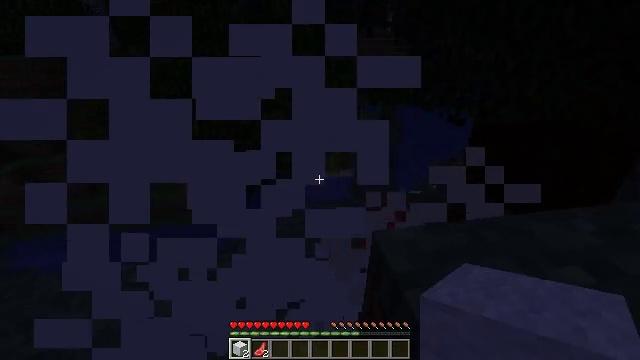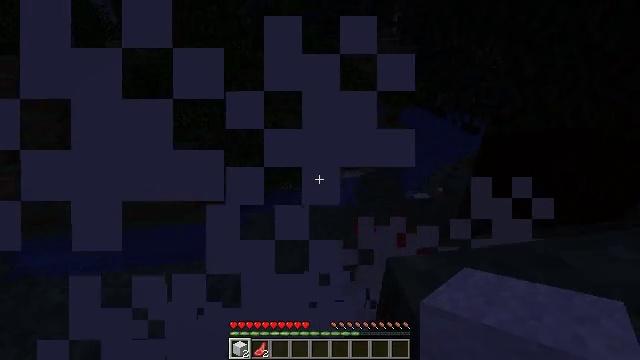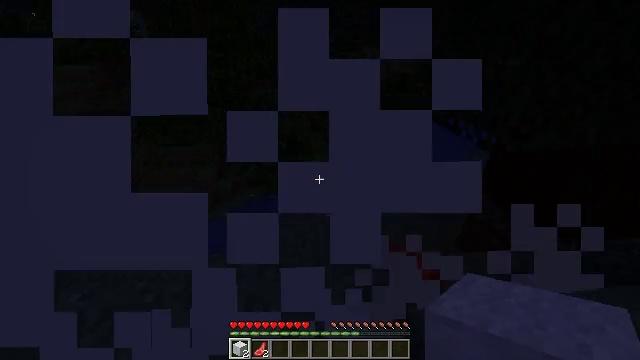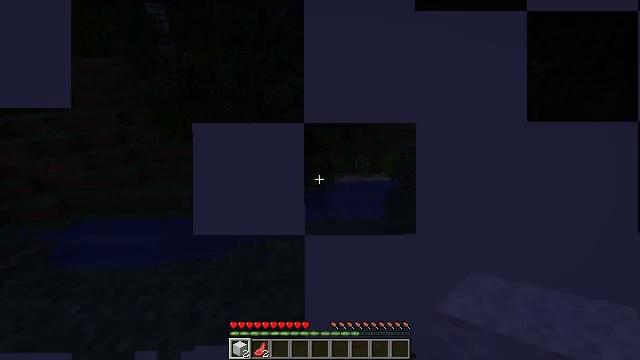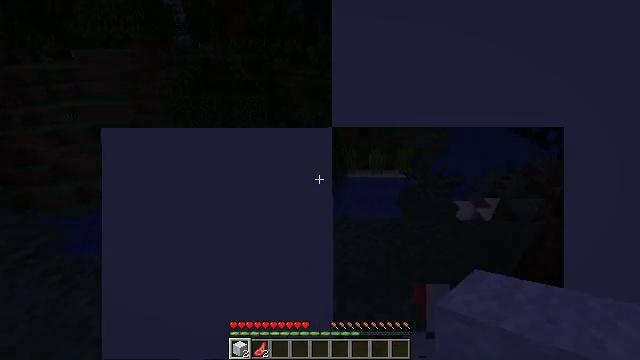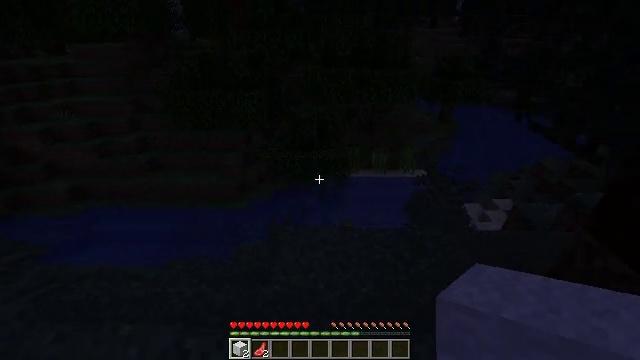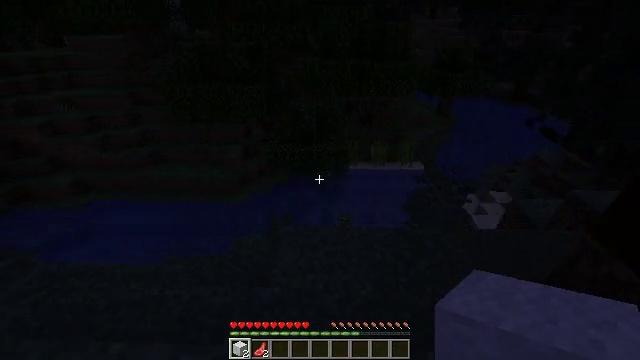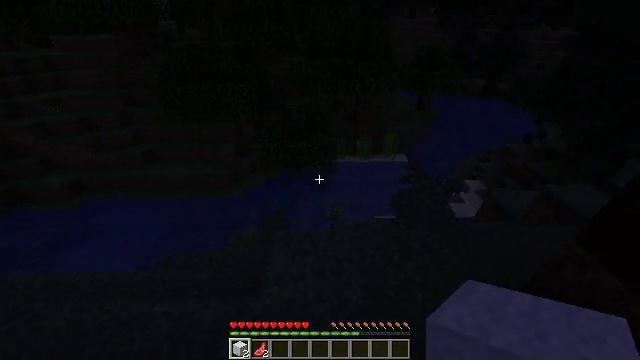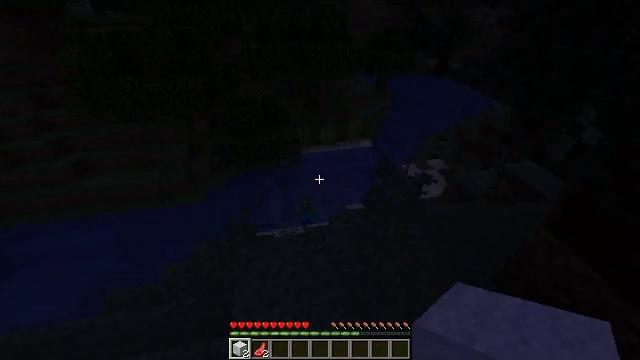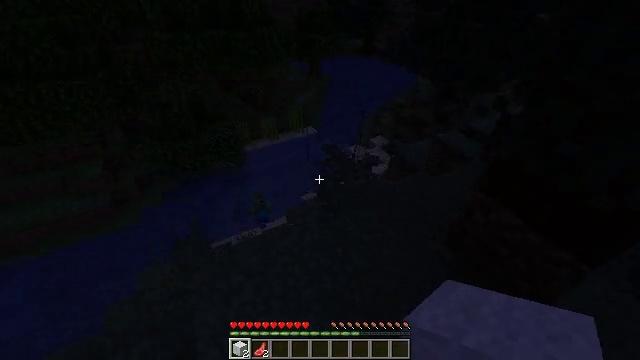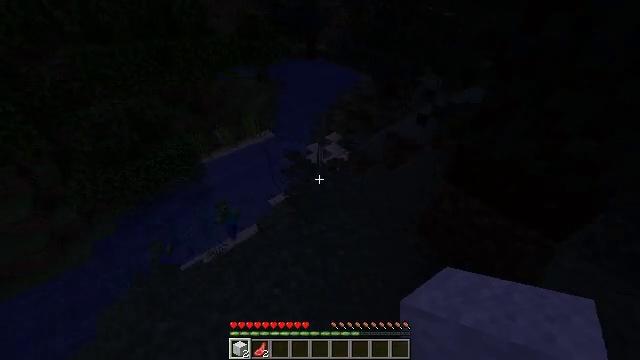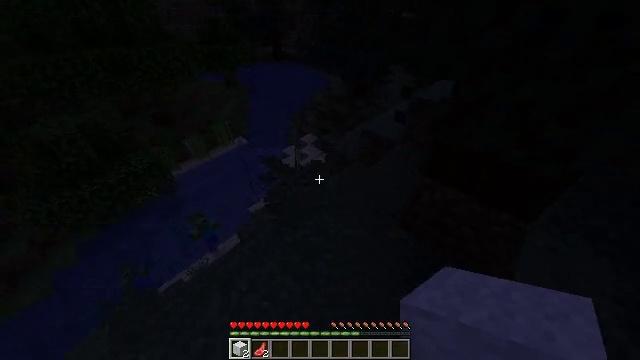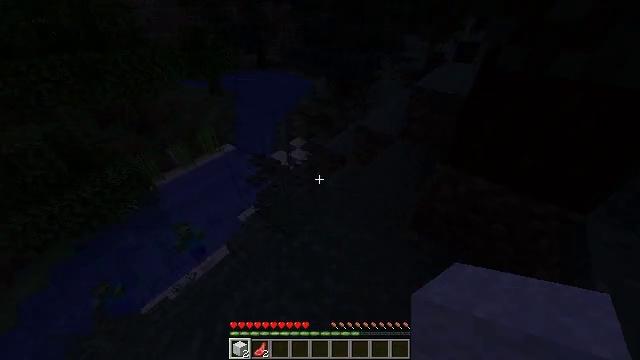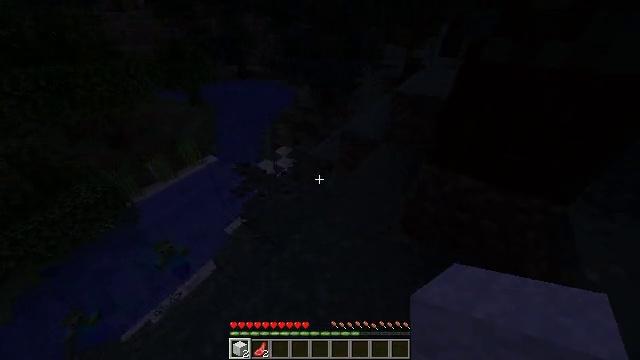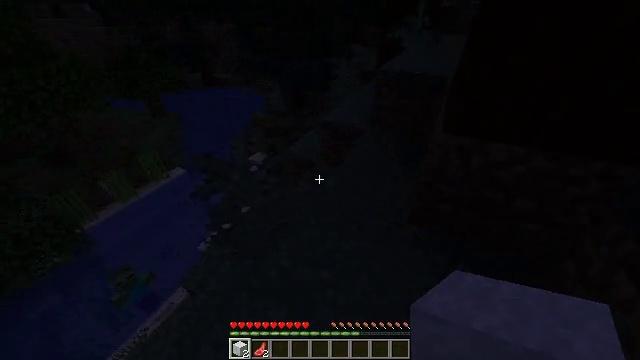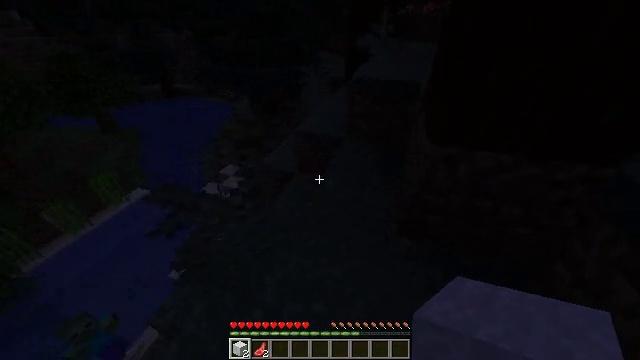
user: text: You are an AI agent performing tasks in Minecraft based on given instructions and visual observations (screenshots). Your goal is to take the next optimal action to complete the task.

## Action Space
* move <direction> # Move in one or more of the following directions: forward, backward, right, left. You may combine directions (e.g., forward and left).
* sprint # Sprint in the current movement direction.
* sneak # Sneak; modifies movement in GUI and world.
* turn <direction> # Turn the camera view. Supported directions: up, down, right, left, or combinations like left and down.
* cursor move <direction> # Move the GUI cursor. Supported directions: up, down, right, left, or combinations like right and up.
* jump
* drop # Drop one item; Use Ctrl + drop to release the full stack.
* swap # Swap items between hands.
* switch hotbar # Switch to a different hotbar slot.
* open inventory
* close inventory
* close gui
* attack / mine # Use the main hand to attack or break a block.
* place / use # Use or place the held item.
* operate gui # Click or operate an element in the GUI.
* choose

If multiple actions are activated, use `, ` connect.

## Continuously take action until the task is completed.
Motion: motion action
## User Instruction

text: Harvest the spruce log from a tree trunk.
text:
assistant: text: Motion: move forward, sprint, turn left
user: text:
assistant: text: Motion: move forward, sprint, turn left
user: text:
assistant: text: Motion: move forward, sprint, turn left
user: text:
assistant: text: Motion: move forward, sprint, turn left and down
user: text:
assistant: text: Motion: move forward, sprint
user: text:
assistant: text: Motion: move forward, sprint, turn down
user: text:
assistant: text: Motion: move forward, sprint, turn right and down
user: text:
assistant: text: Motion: move forward, sprint, turn right and down
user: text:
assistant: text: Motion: move forward, sprint, turn right and down
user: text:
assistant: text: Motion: move forward, sprint, turn right and down
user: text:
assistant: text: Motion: move forward, sprint, turn right
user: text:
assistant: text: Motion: move forward, sprint, turn right and up
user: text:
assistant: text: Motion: move forward, sprint, turn right and up
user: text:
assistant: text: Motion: move forward, sprint, turn right and up
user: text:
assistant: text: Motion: move forward, sprint, turn right and up
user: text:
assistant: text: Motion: move forward, sprint, turn right and up
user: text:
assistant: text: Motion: move forward, sprint, turn right and up
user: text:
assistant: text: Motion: move forward, sprint, turn right and up, attack / mine
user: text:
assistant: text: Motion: move forward, turn right and up, attack / mine
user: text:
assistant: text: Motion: turn right and up, attack / mine
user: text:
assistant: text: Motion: attack / mine
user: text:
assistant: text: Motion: turn left and up, attack / mine
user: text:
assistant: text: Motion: turn left and up, attack / mine
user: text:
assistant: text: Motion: turn left and up, attack / mine
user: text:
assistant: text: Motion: attack / mine
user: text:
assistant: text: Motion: attack / mine
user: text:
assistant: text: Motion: attack / mine
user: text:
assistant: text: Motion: attack / mine
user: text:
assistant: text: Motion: attack / mine
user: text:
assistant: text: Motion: attack / mine